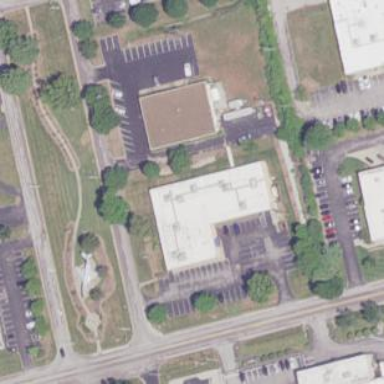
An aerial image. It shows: Office building.